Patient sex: M
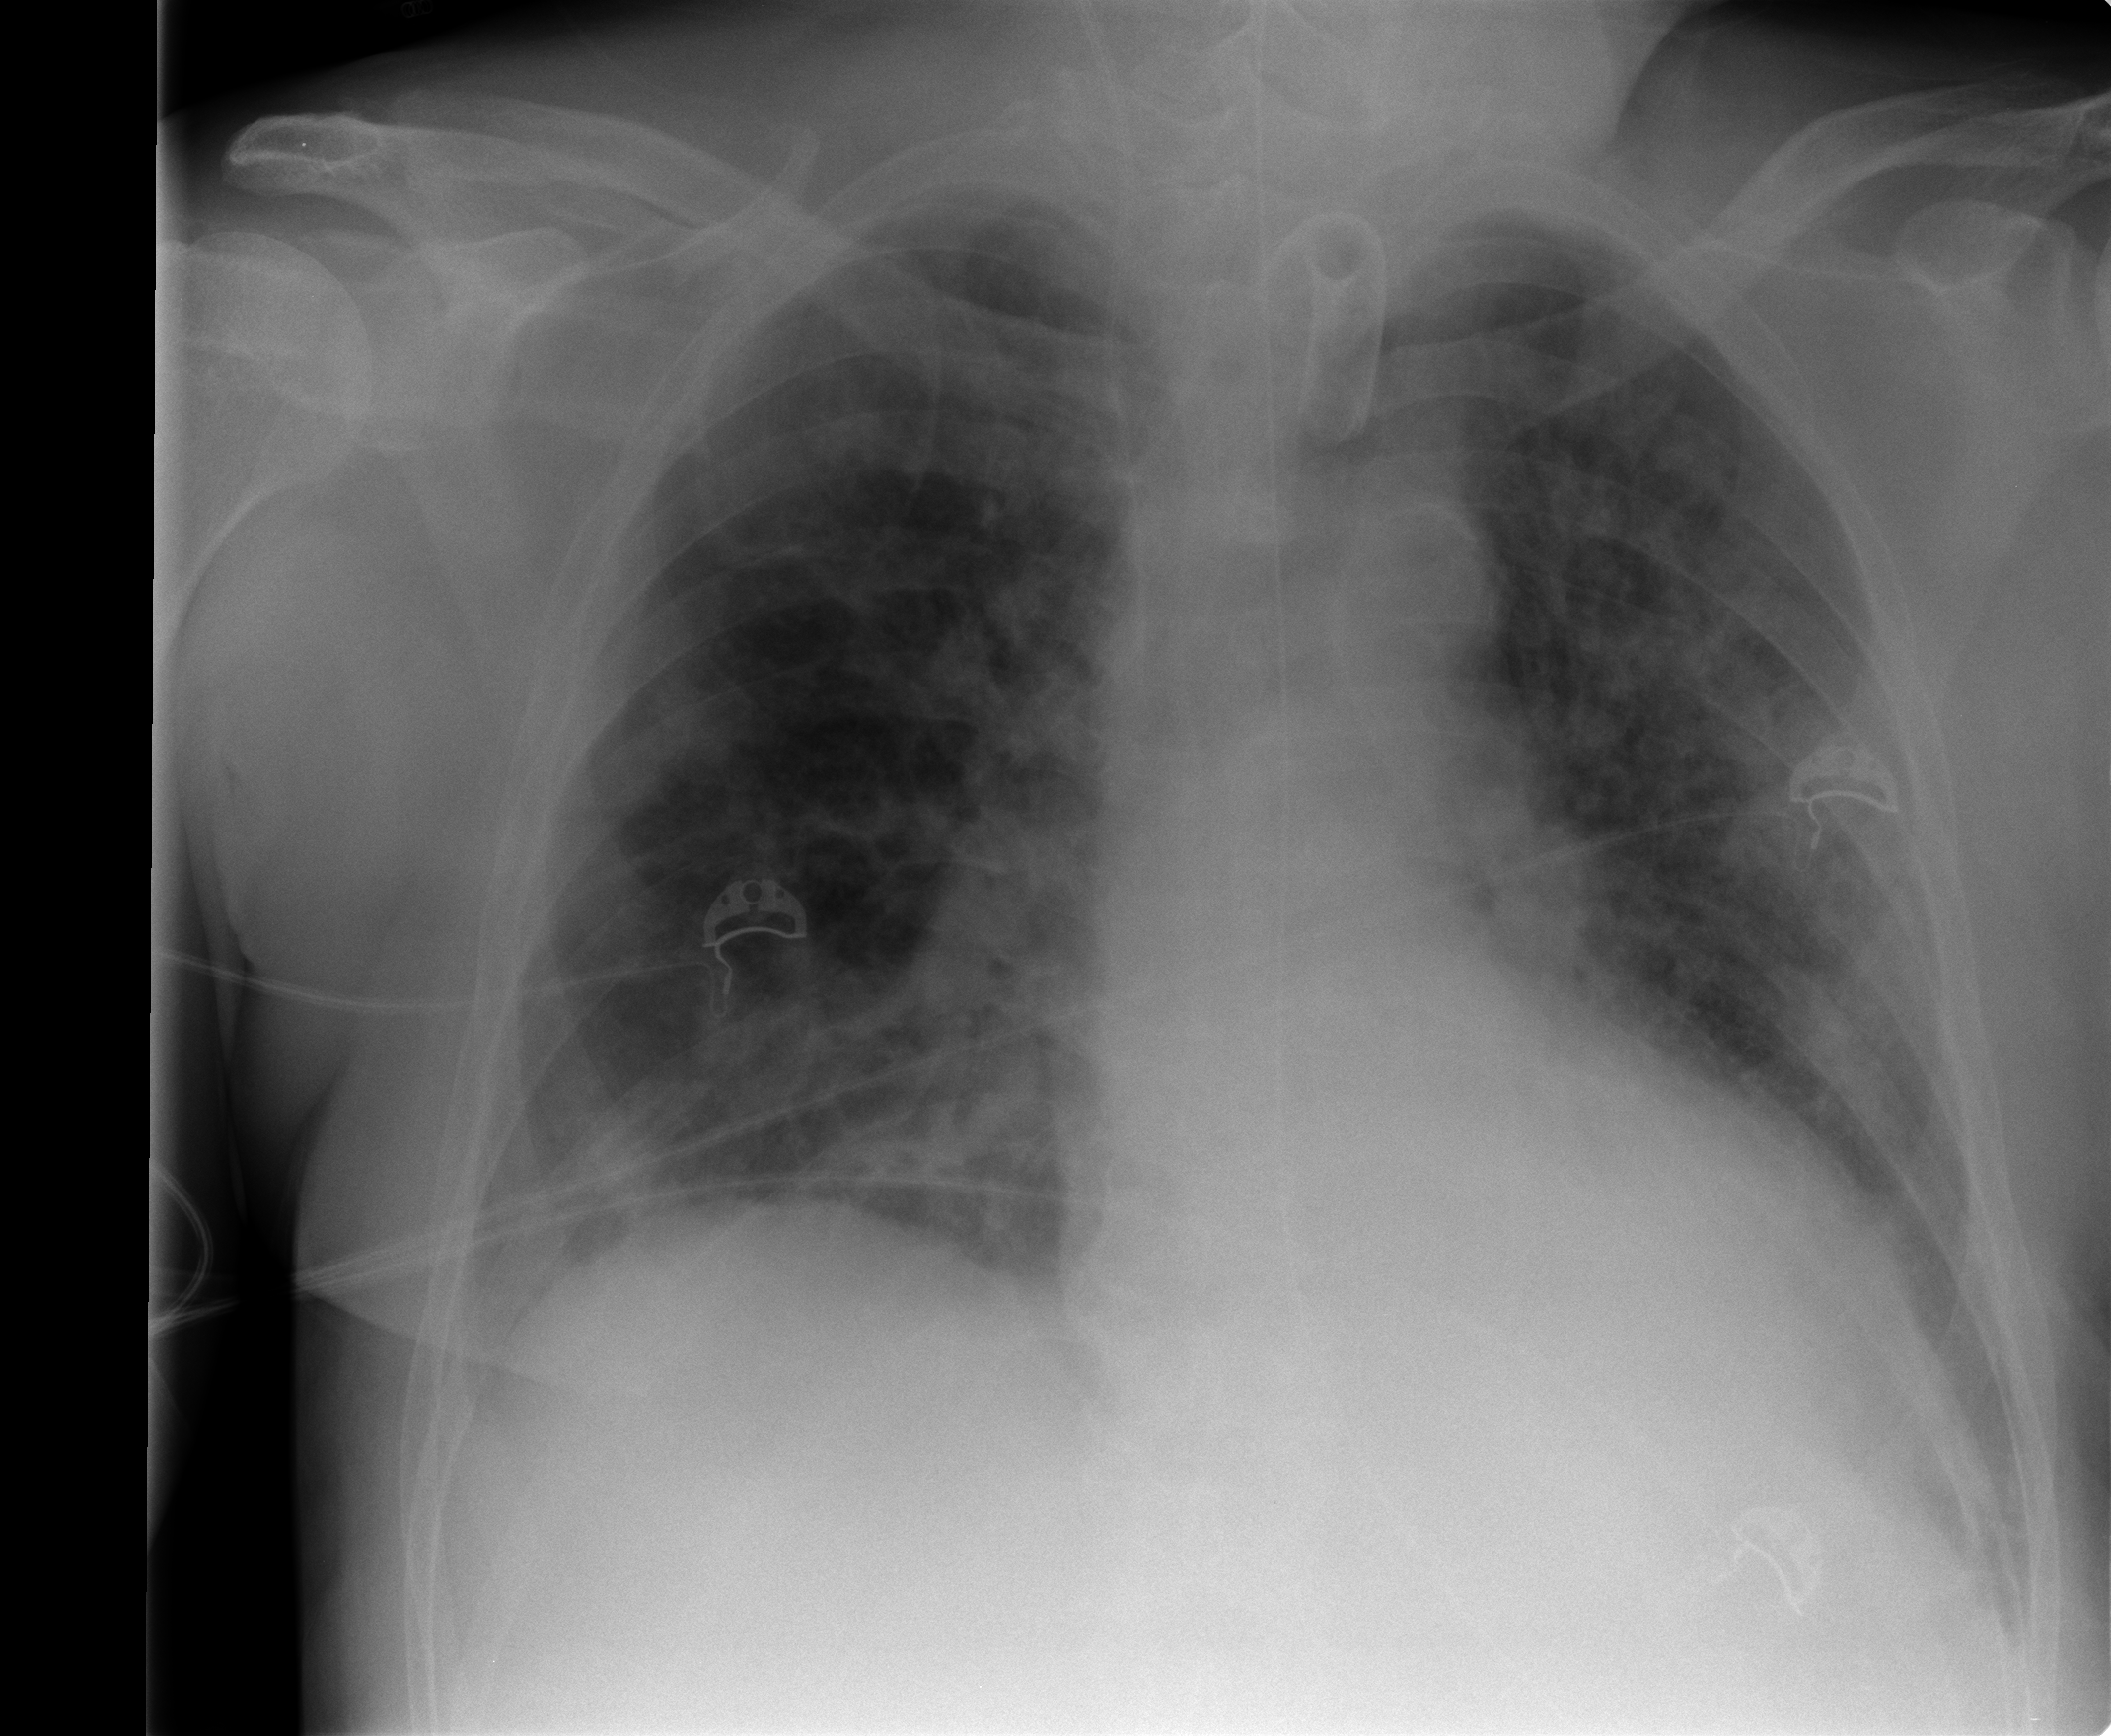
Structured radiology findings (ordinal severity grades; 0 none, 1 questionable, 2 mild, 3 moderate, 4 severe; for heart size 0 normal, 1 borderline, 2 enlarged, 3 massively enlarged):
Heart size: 2
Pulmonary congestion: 1
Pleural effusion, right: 0
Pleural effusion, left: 1
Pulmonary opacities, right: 2
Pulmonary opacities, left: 2
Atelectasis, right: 2
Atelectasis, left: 2